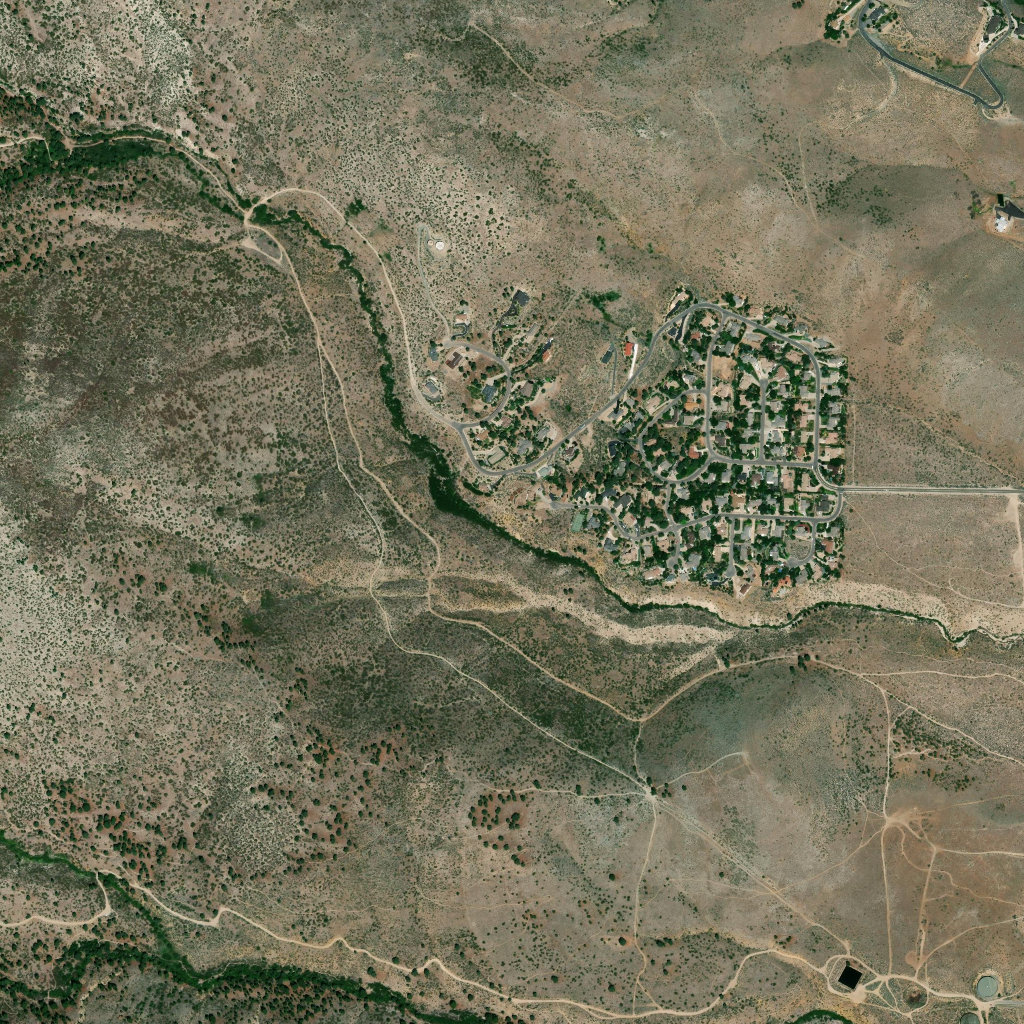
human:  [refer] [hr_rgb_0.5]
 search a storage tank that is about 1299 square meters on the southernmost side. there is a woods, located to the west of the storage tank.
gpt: <box>[[95, 95, 97, 97, 0]]</box>